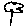
Label: tree